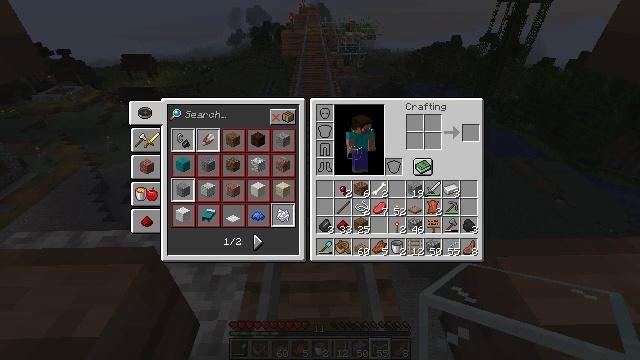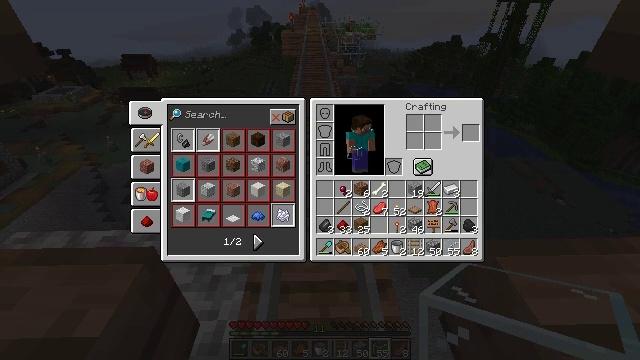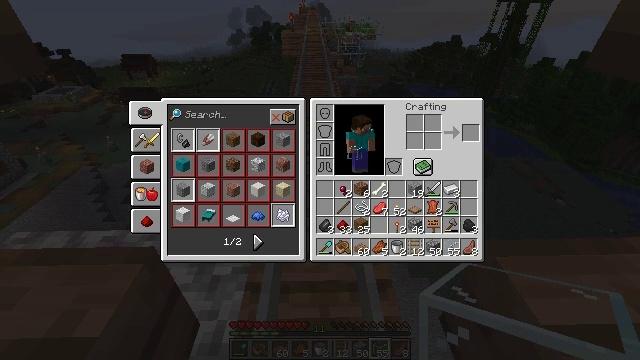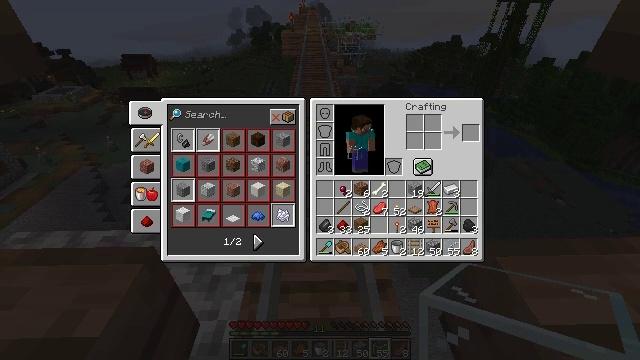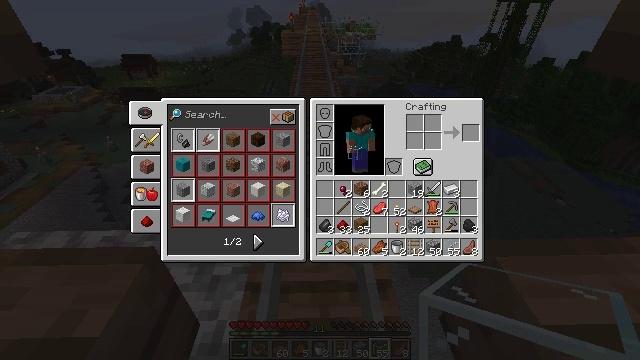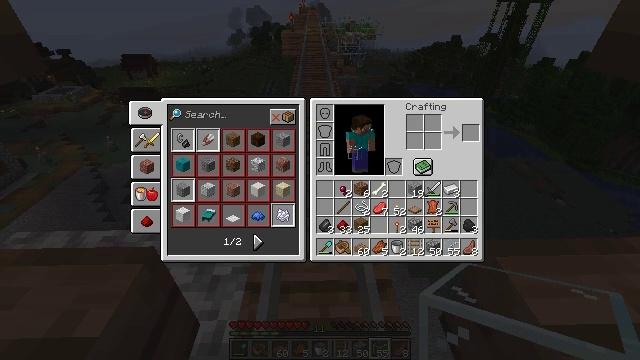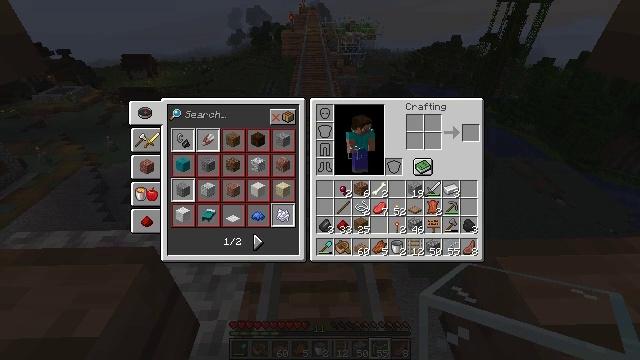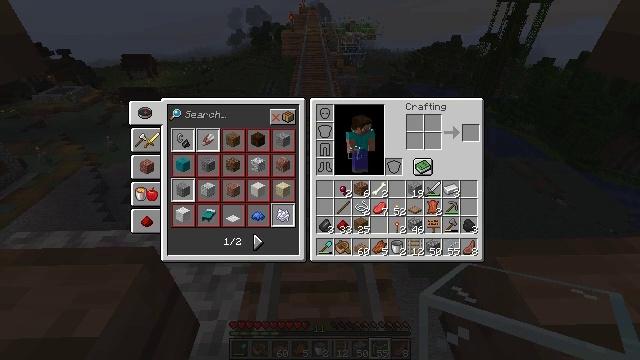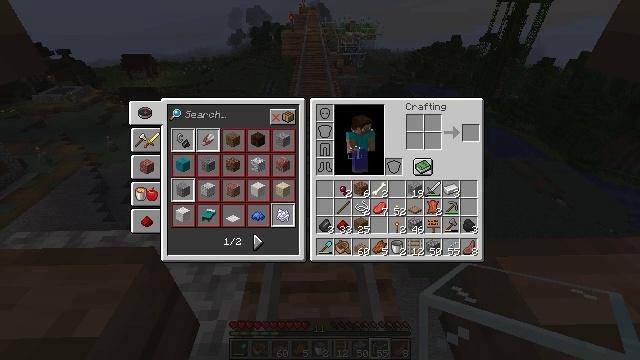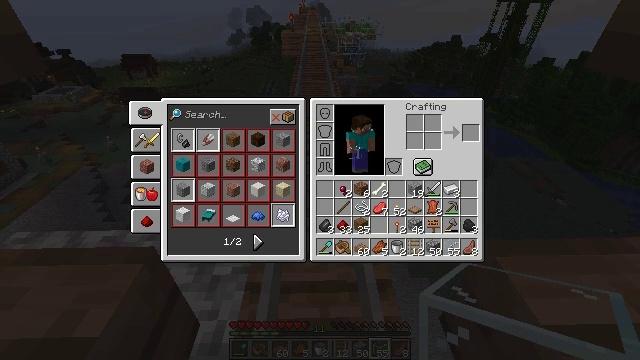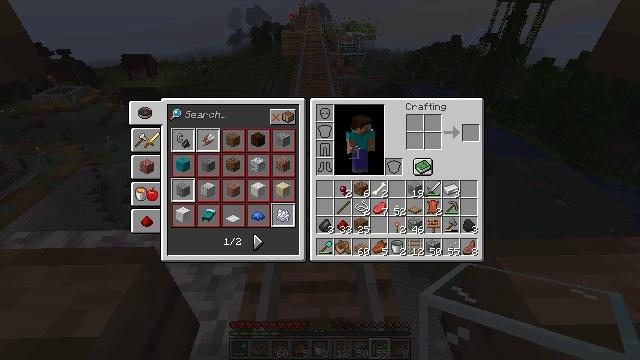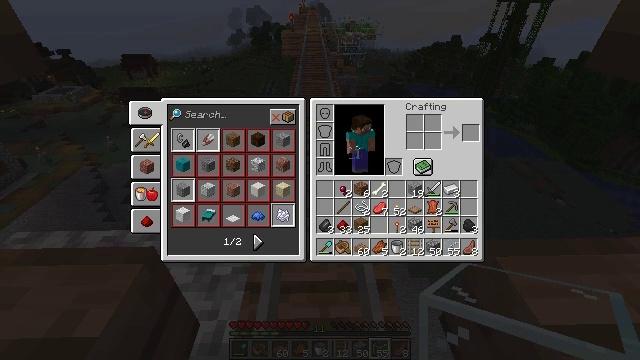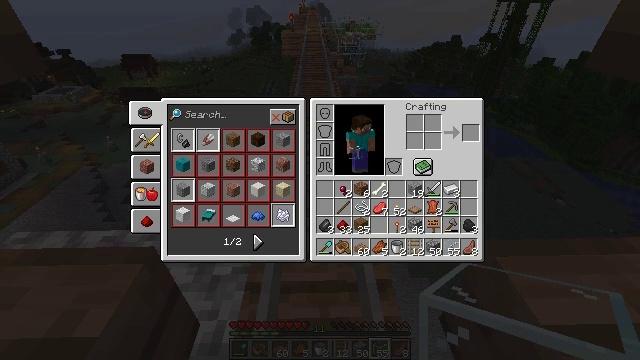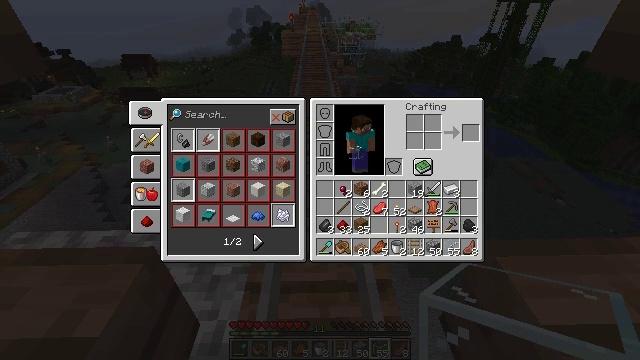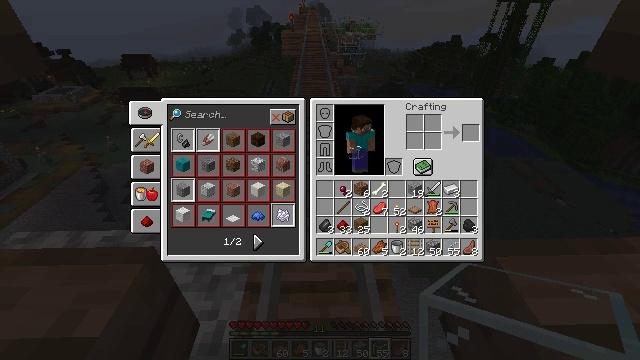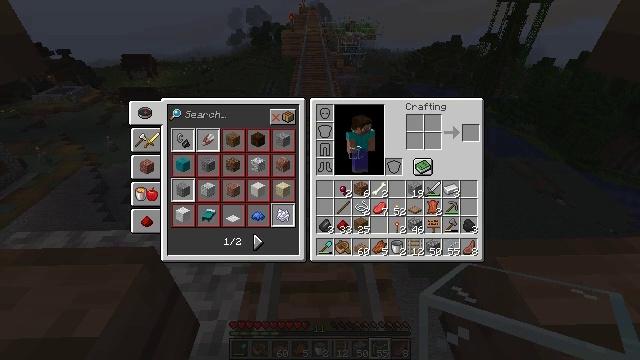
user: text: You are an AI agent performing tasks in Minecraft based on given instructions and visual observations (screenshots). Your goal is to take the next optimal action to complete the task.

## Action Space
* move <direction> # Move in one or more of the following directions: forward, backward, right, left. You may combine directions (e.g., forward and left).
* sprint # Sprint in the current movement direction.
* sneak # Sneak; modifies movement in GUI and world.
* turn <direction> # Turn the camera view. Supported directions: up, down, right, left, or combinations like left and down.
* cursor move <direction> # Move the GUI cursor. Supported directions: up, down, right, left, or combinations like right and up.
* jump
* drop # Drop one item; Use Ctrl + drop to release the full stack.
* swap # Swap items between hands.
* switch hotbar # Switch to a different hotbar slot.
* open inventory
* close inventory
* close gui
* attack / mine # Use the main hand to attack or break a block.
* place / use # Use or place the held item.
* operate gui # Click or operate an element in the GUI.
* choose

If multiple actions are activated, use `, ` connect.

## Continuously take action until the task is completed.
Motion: motion action
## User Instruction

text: Shatter the glass to collect it.
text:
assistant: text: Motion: no_op
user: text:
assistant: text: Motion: no_op
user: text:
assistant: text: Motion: no_op
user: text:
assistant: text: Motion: no_op
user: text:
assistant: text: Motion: no_op
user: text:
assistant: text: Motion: no_op
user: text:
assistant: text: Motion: no_op
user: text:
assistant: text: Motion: no_op
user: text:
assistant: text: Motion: no_op
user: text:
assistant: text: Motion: no_op
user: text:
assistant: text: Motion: no_op
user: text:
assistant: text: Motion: no_op
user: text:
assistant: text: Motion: no_op
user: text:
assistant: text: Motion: no_op
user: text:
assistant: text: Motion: no_op
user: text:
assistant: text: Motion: no_op
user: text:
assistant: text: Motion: no_op
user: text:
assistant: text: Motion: no_op
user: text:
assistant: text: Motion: no_op
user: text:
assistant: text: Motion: no_op
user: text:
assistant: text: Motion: no_op
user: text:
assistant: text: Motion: no_op
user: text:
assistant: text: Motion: no_op
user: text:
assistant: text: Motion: no_op
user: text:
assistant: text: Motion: no_op
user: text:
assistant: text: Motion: no_op
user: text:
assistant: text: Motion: no_op
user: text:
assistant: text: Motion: close inventory
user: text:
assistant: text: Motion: close inventory
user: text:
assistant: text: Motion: close inventory